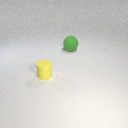
large green rubber sphere to the right of small yellow rubber cylinder